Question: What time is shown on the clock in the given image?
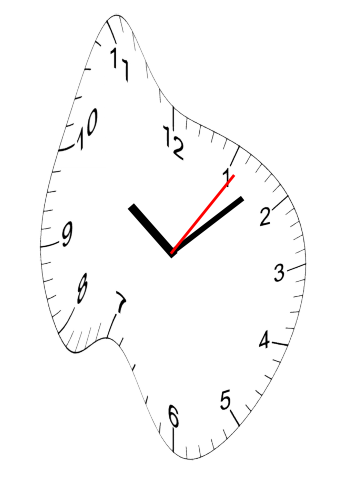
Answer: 10:08:06